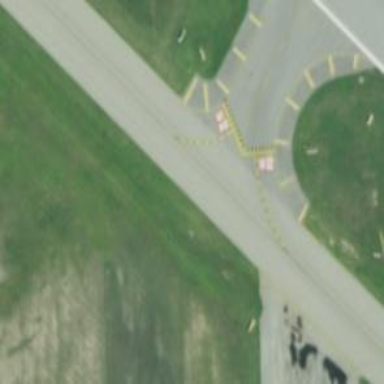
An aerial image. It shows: Image of taxiway at airport.